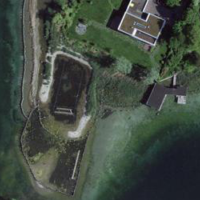
EUNIS habitat code: 14
Species observed at this site:
Filipendula ulmaria